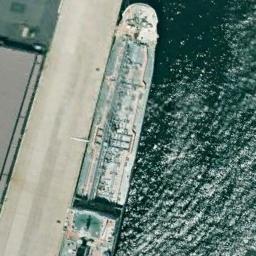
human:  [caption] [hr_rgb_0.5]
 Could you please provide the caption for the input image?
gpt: There is a ship beside the dock .

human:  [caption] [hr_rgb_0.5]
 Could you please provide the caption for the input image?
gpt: The cargo ship is docked at the dock and the water is dark green .

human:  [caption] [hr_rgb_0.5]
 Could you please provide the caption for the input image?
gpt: A green boat docked by the dock .

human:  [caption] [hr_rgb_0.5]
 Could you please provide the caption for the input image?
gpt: There is a ship in the green water on the shore .

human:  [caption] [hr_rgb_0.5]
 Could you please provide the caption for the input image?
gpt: The ship is at the harbor .